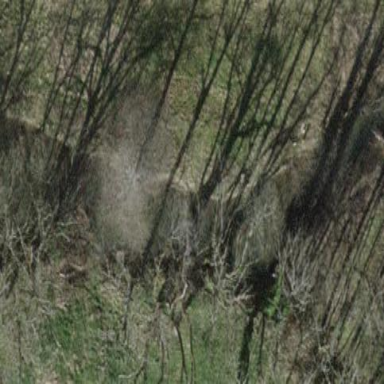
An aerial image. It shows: Forest area.